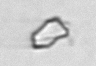
Label: detritus_transparent